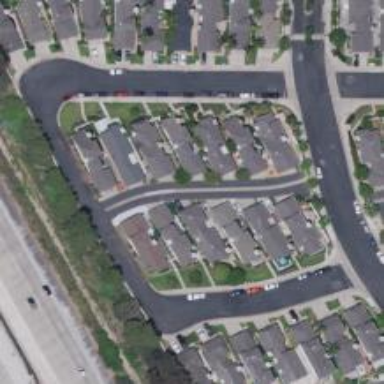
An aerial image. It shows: Alleyway designated as service road.